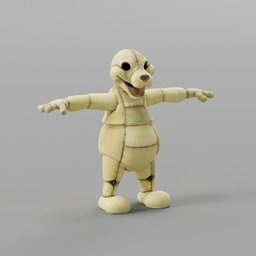
Label: animals